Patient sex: F
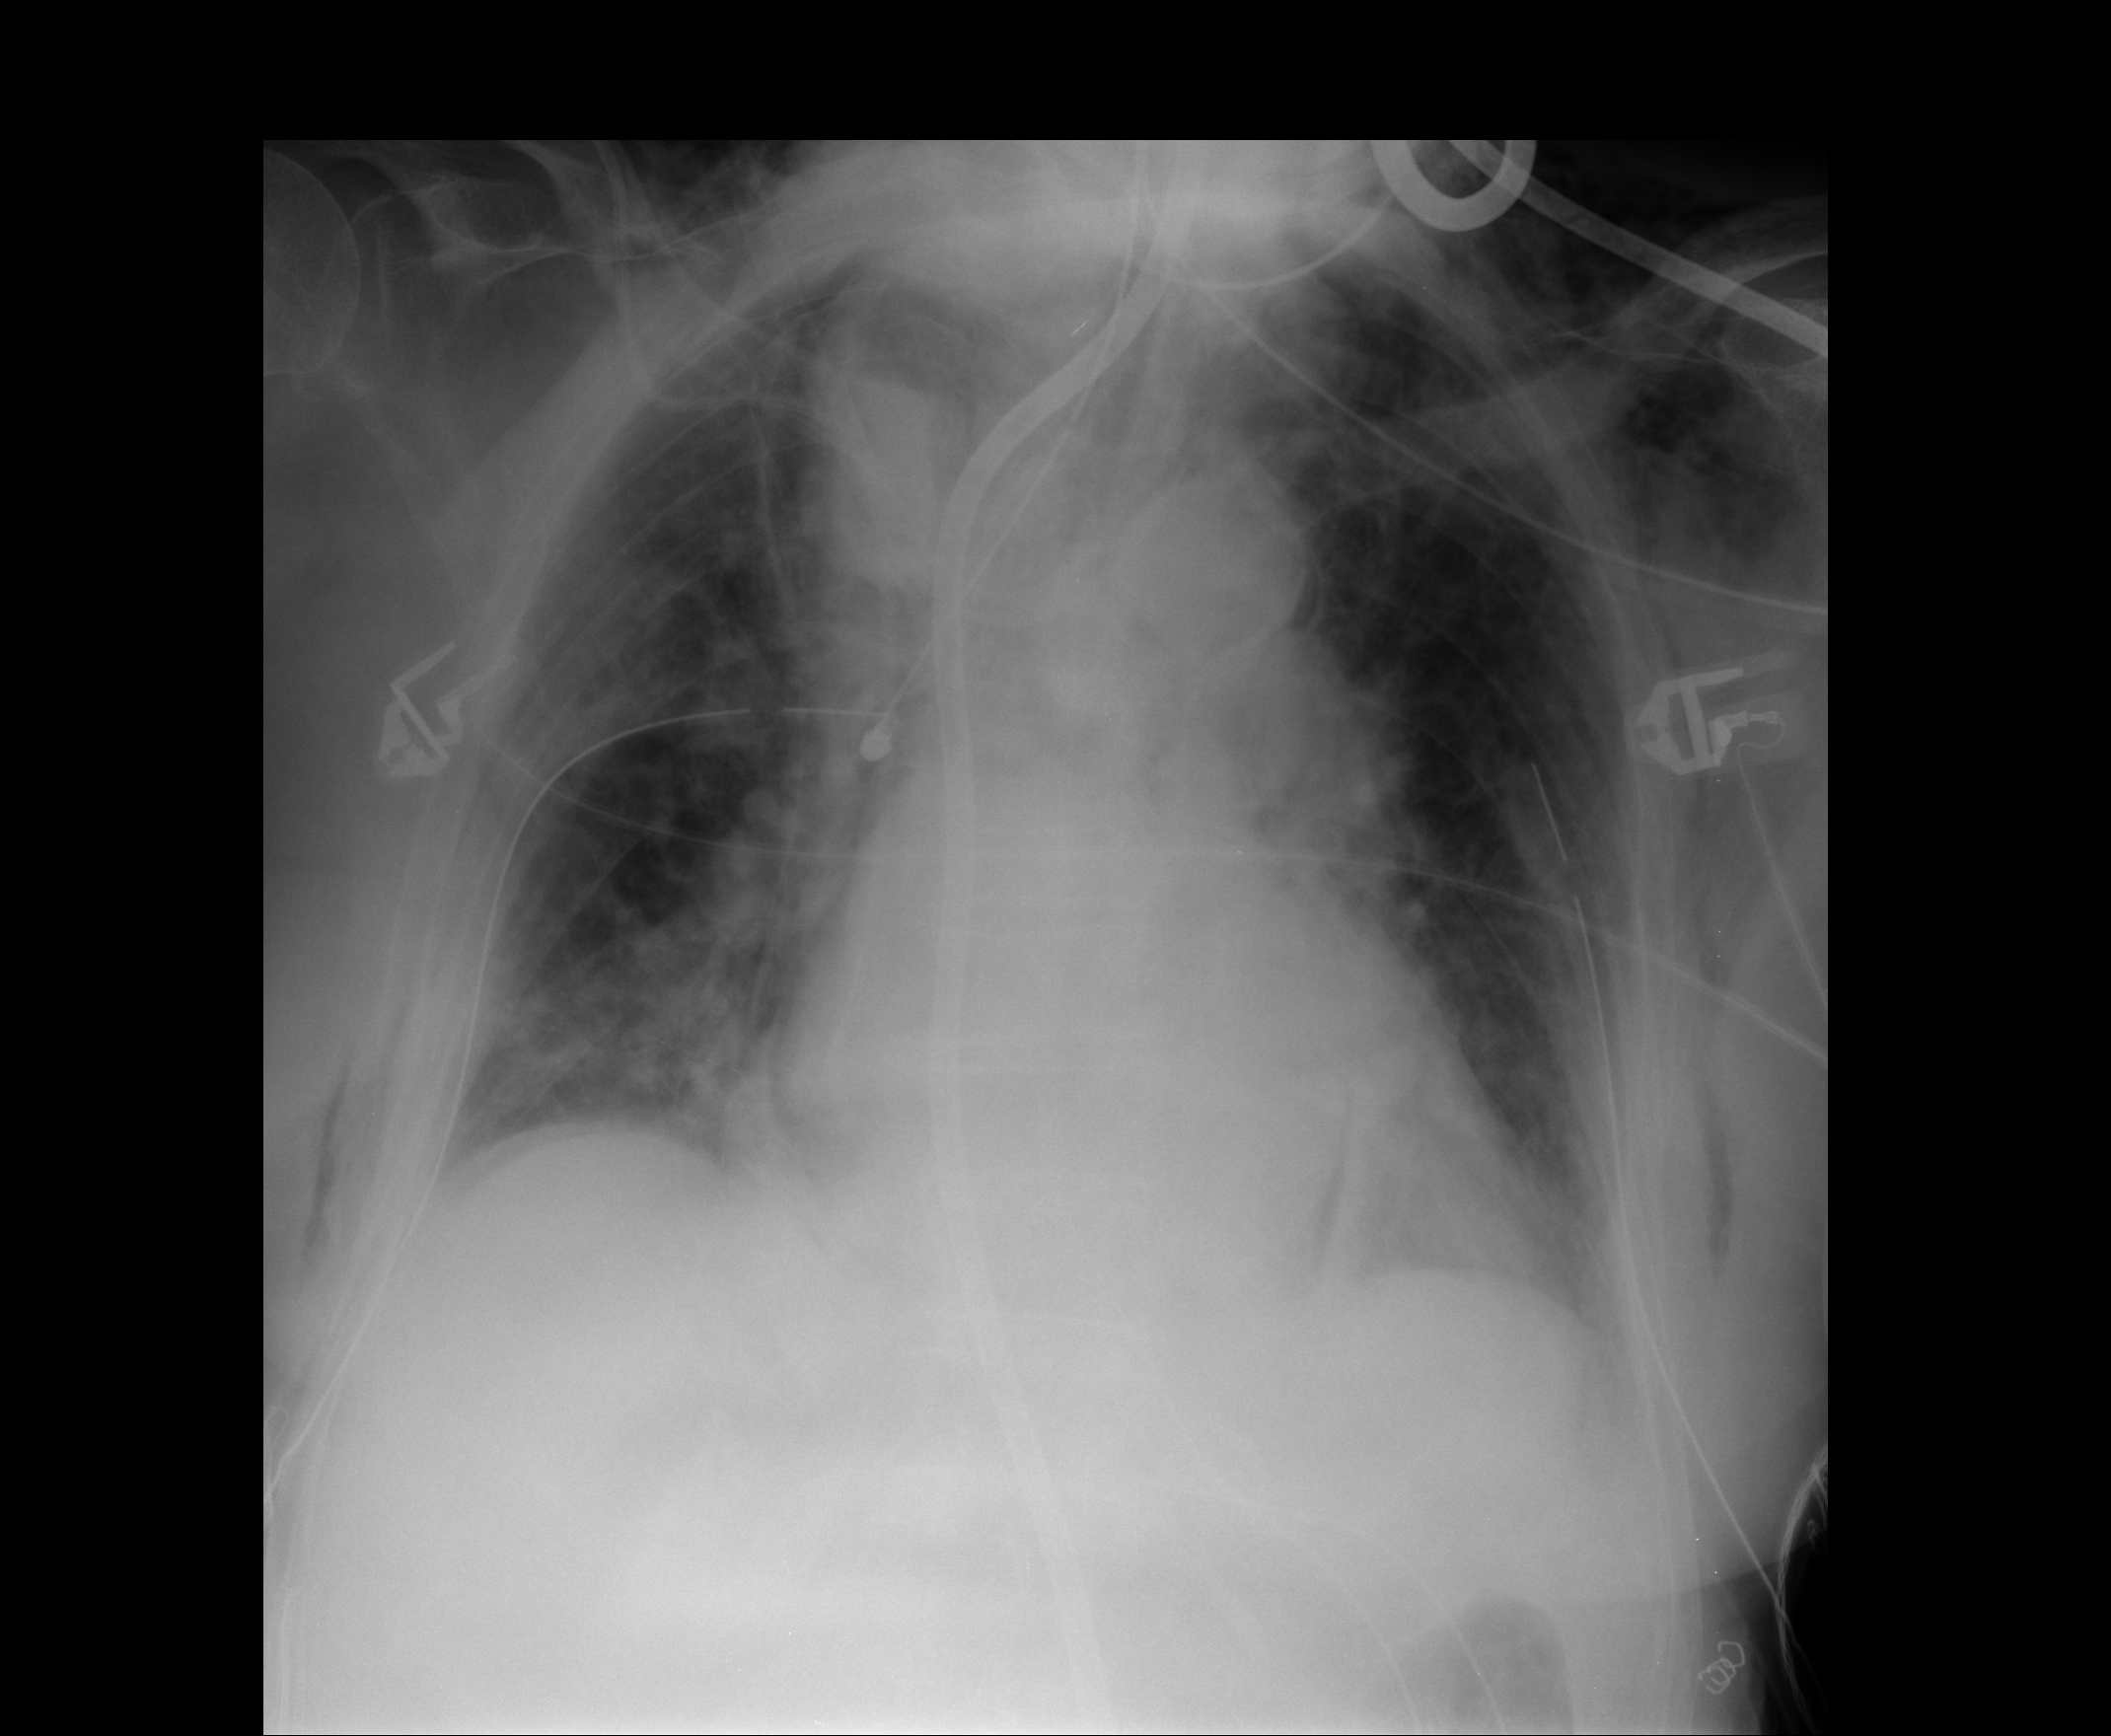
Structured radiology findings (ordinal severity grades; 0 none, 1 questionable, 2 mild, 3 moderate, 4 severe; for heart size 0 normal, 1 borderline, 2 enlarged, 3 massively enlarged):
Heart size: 2
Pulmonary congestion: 1
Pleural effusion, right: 1
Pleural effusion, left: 0
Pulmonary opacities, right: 2
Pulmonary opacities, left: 2
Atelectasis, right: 2
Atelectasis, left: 2